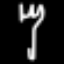
Label: fork